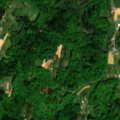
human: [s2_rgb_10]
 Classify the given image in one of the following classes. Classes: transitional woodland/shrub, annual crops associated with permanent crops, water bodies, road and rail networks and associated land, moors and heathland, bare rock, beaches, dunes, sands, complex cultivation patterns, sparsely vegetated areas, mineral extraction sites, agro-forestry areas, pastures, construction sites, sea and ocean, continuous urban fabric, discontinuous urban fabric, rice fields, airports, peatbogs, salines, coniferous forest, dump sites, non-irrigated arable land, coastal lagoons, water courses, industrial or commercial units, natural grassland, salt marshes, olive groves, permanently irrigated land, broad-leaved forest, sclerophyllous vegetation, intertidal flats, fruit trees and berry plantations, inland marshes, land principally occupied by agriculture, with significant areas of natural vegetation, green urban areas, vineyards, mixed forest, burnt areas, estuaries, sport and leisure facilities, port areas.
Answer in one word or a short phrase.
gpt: pastures, land principally occupied by agriculture, with significant areas of natural vegetation, broad-leaved forest